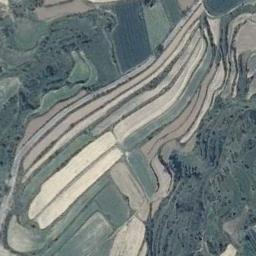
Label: terrace